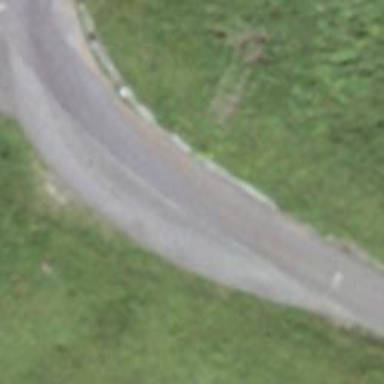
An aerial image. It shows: Passing place on the road.